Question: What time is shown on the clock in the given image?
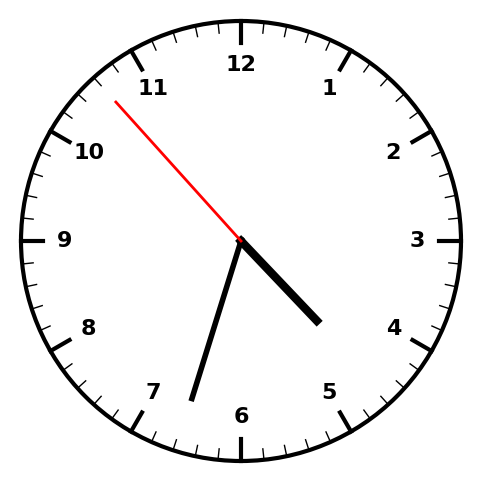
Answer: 04:32:53